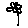
Label: flower